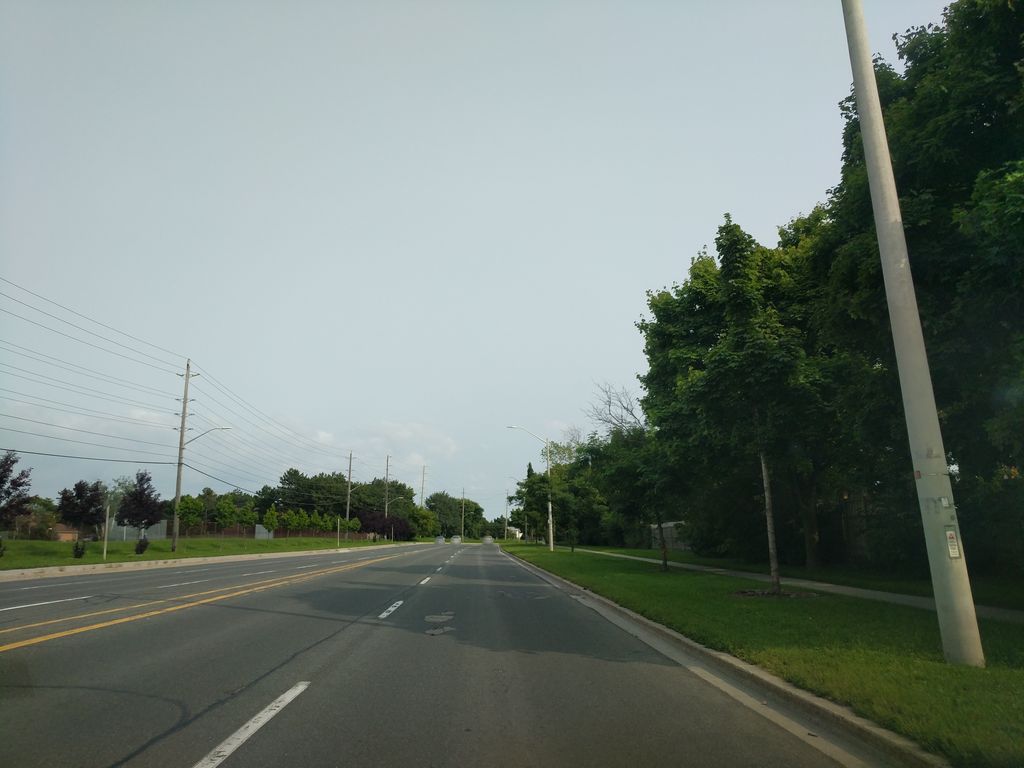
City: toronto